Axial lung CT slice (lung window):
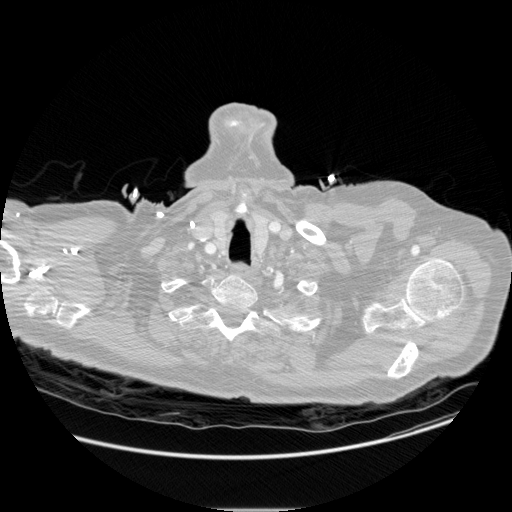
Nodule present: no